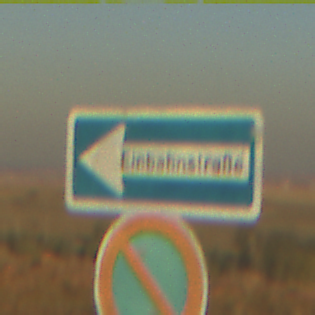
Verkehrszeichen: EinbahnstrasseLinksweisend
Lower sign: EingeschraenktesHalteverbot
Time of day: SunriseSunset
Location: Outdoor (Nature)
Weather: Clear
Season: NotSpecified
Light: Natural